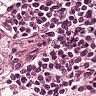
Metastatic tissue present: yes